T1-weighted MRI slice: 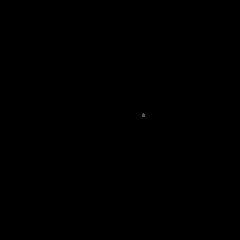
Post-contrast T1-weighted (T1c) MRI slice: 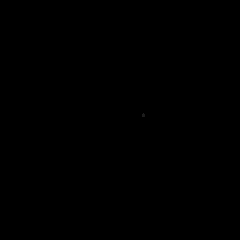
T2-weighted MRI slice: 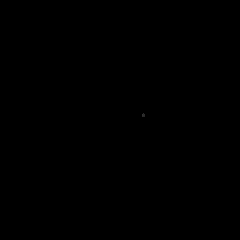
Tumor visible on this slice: no